Field crop: maize
Growth stage: 1
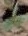
Species: datura